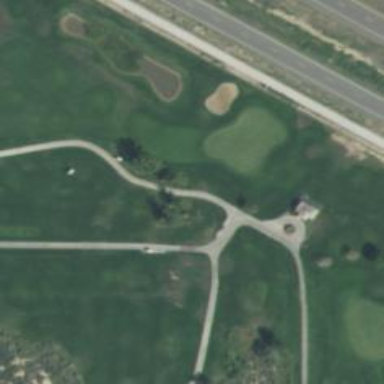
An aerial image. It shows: Path for golf carts.